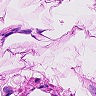
Metastatic tissue present: no